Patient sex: M
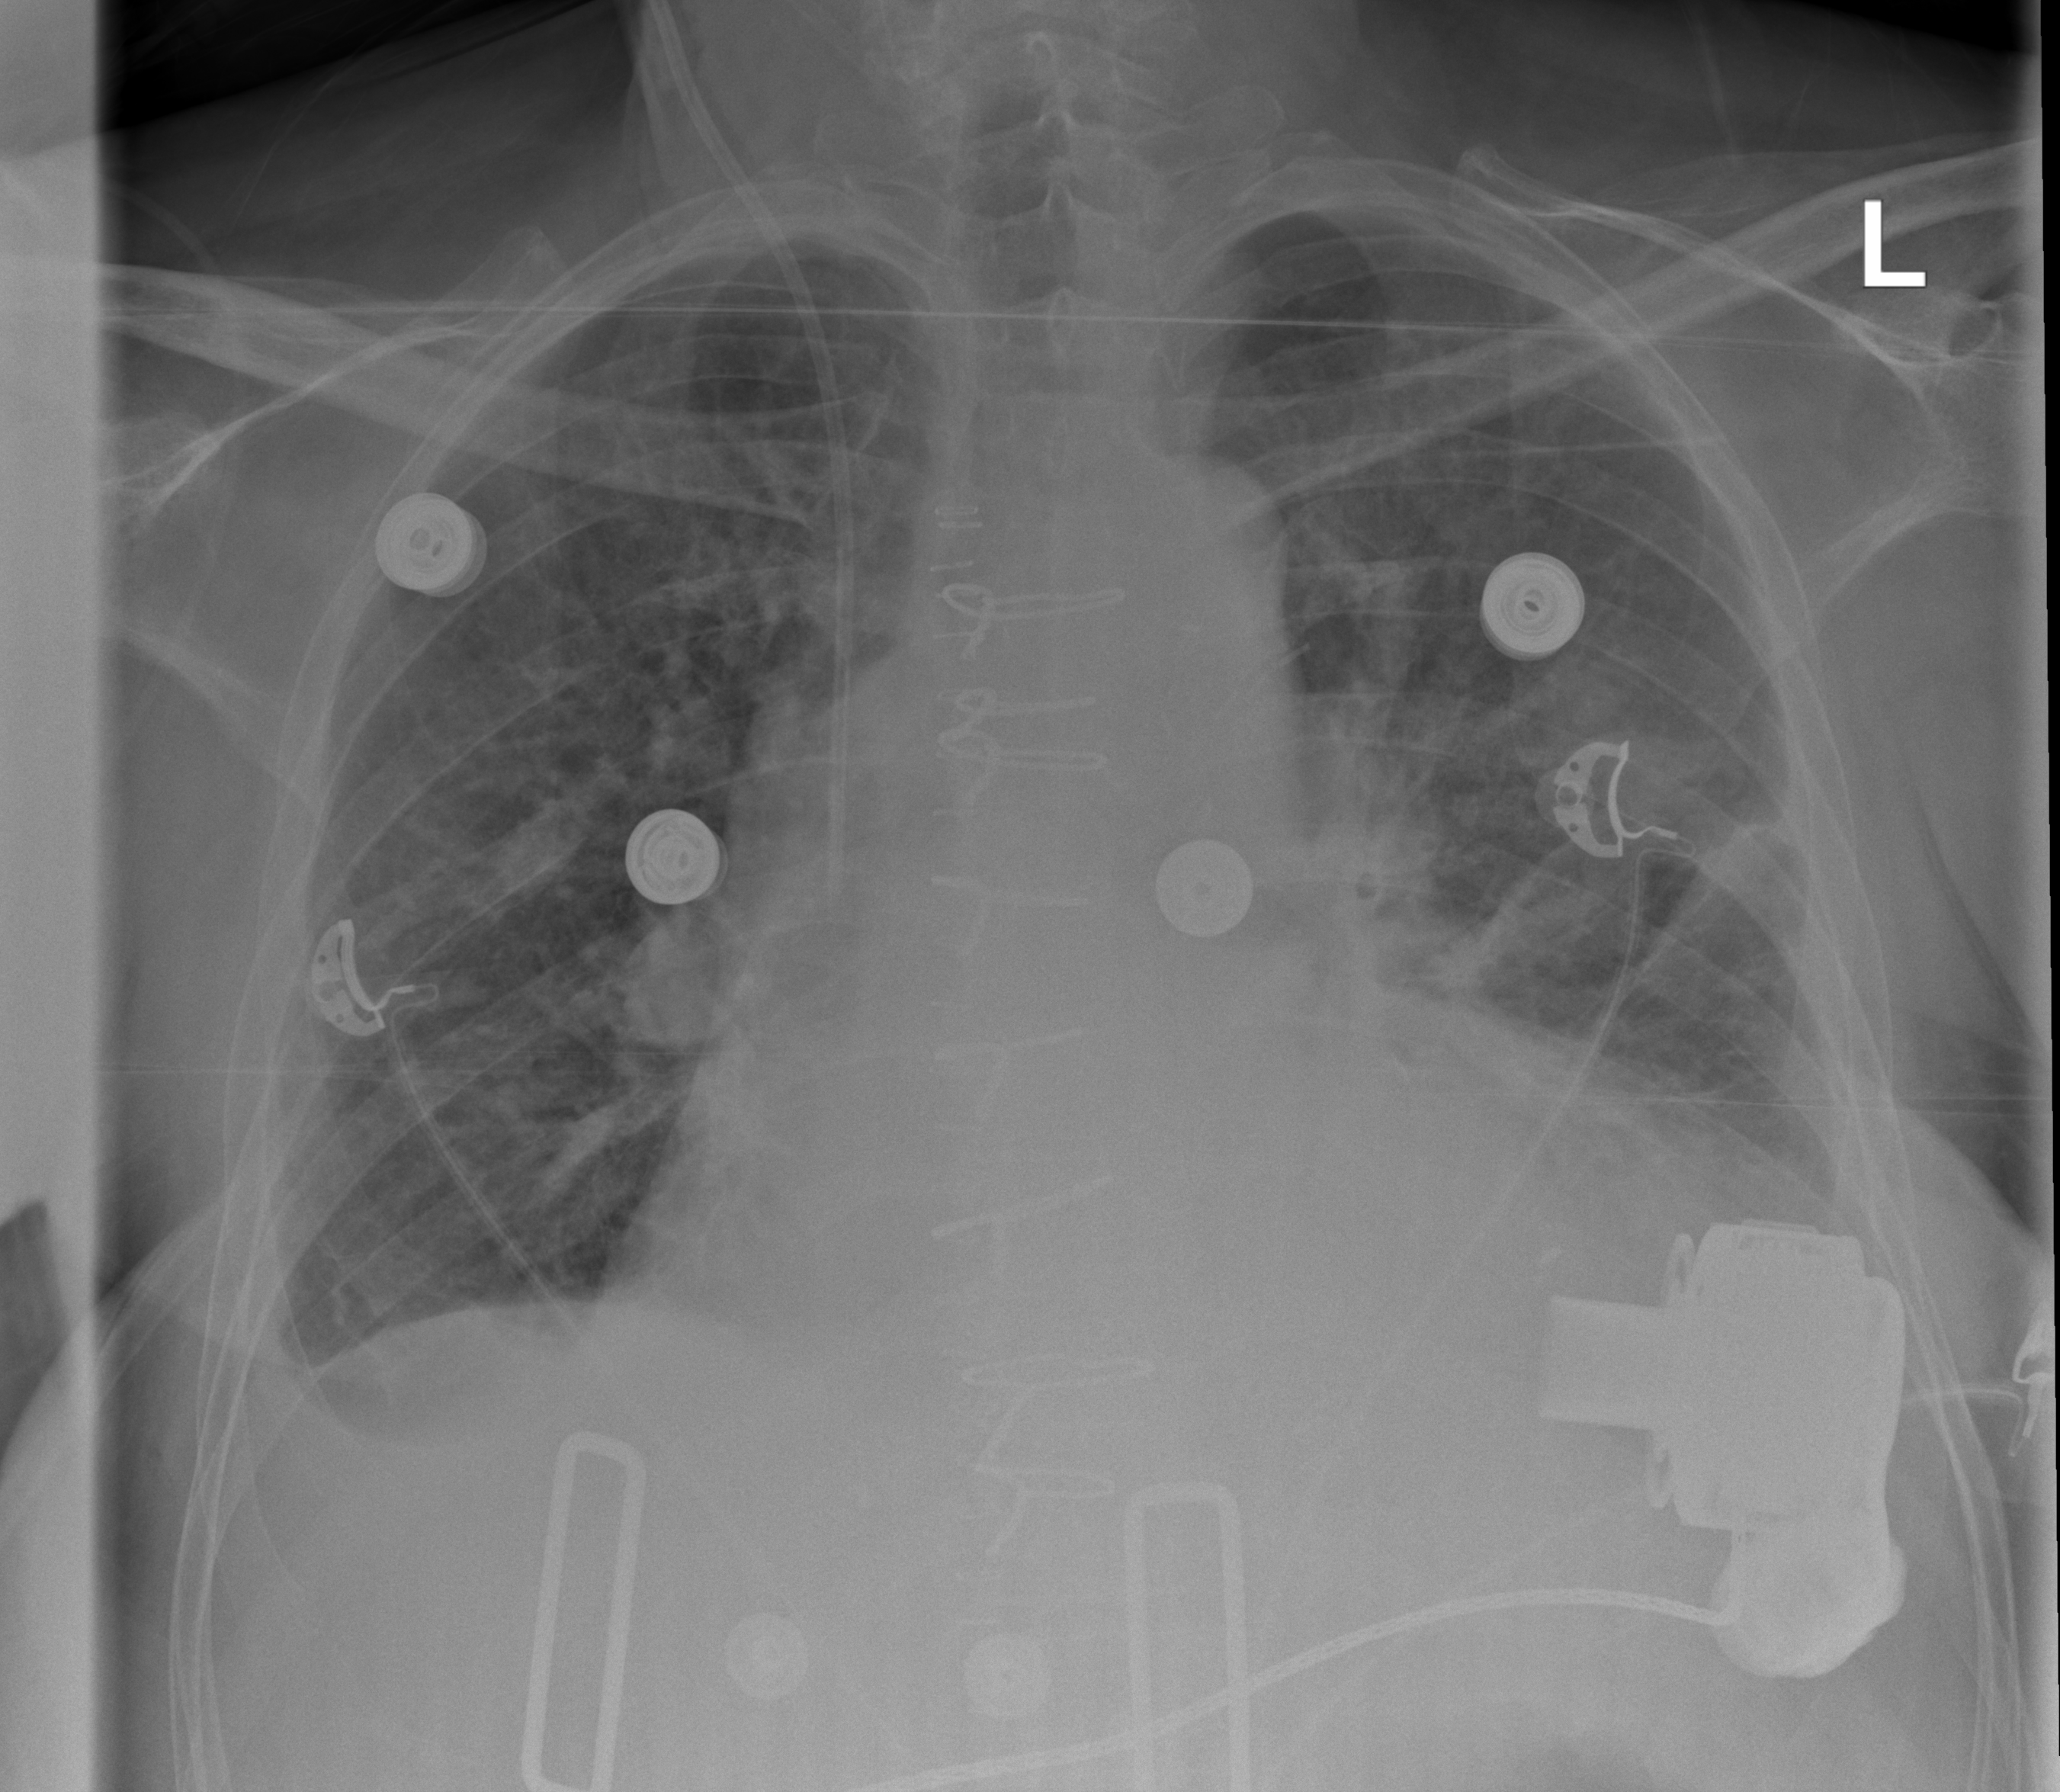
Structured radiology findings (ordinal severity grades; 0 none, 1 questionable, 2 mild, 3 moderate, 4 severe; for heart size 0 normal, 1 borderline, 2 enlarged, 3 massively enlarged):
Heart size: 2
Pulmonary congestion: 2
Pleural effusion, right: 2
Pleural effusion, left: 2
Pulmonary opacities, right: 1
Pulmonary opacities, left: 3
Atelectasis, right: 2
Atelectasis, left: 3